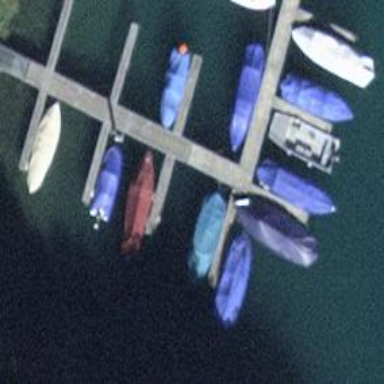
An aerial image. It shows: Man-made pier.